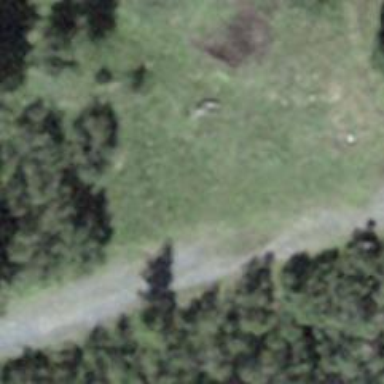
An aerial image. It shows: Grassy path.